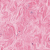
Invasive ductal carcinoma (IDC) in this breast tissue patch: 0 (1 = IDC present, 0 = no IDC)